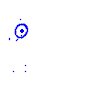
Particle: proton